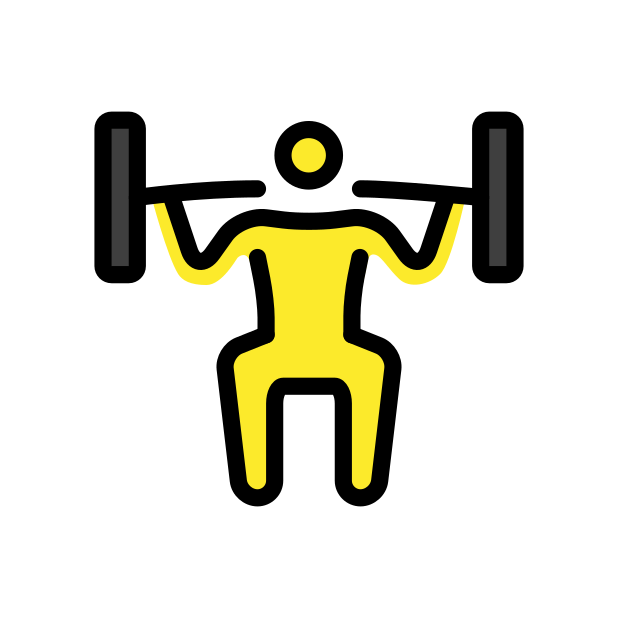
person lifting weights